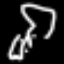
Label: frog